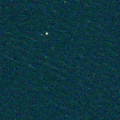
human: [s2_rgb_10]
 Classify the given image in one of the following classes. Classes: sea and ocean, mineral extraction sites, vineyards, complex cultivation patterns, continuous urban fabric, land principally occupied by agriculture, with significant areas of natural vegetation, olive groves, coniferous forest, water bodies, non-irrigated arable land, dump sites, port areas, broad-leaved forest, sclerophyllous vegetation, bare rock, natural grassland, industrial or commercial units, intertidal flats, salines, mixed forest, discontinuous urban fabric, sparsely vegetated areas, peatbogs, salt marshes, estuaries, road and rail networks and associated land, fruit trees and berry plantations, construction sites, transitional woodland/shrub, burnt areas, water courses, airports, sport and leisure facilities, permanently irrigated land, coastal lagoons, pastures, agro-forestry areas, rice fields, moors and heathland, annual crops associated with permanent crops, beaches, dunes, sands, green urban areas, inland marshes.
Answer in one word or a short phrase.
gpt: sea and ocean